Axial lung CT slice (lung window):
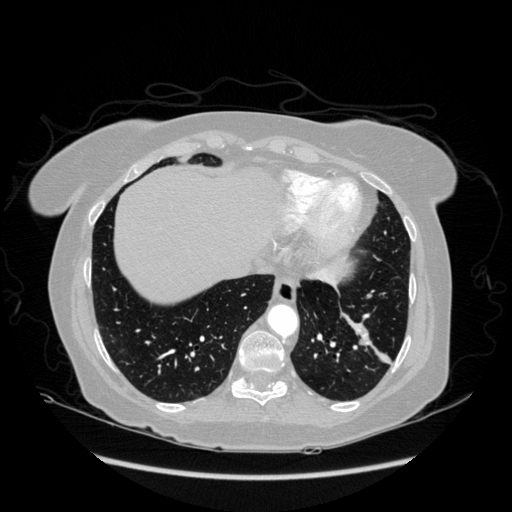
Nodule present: no